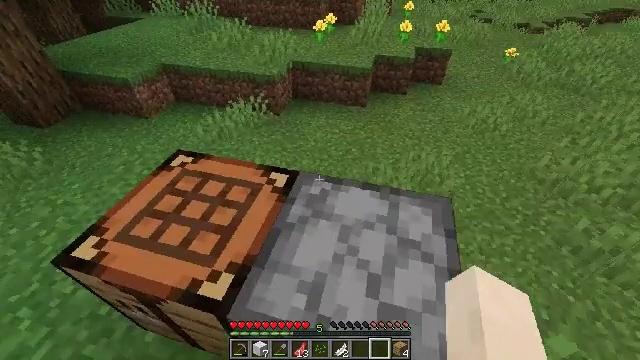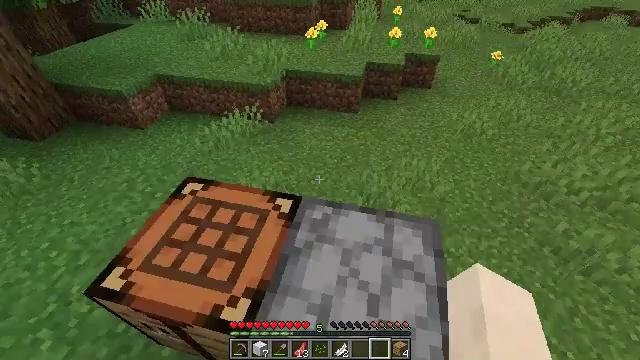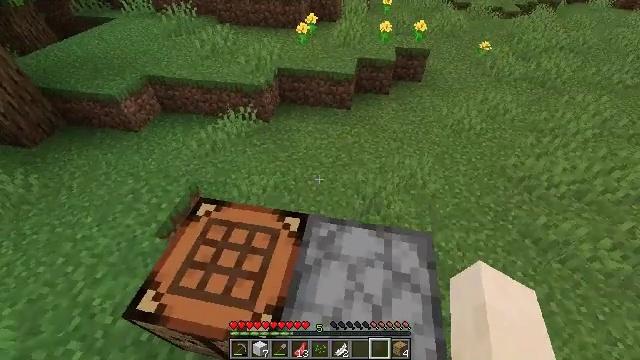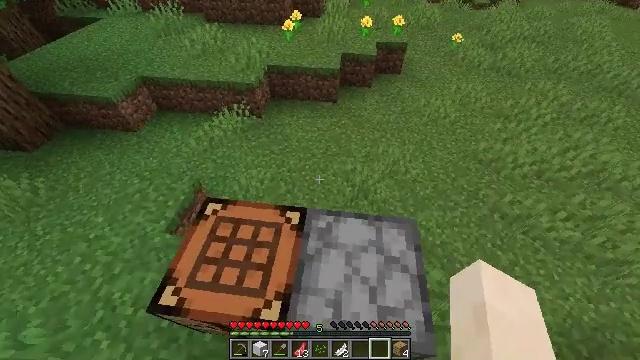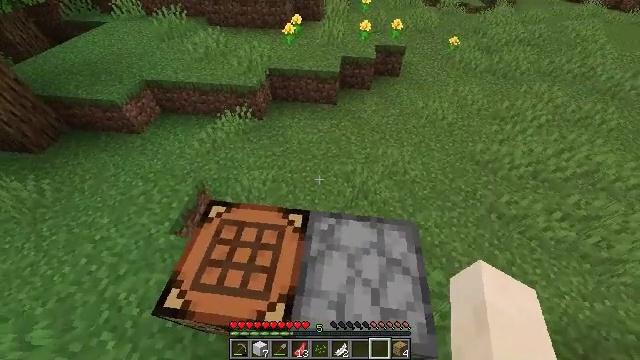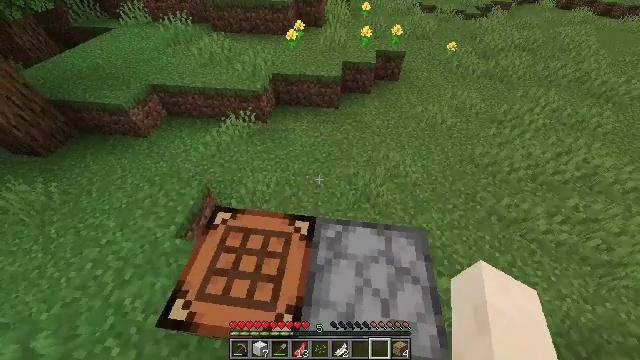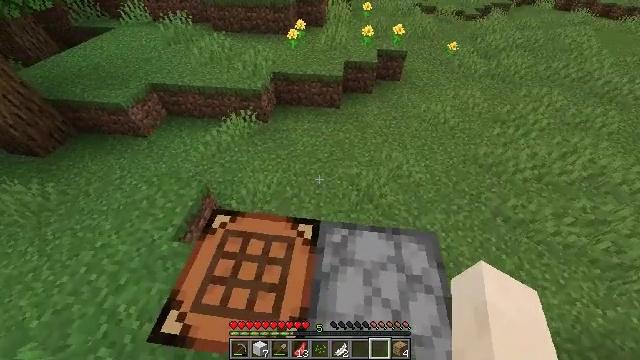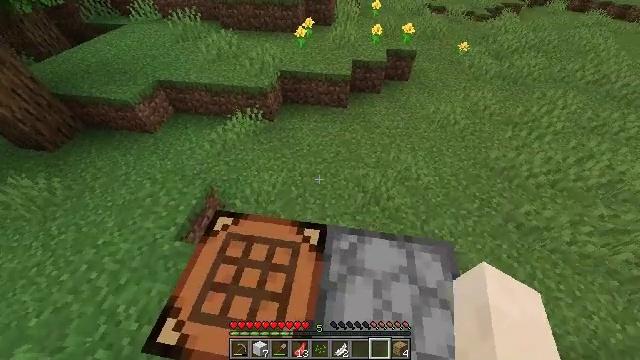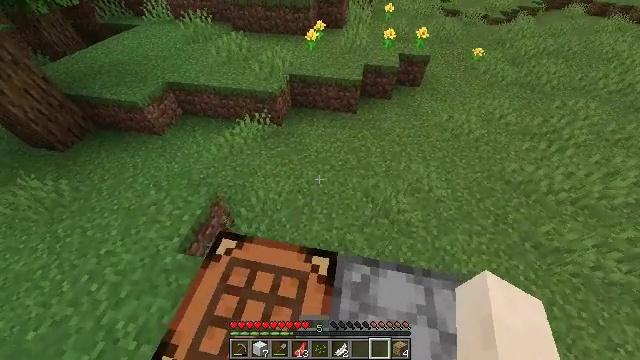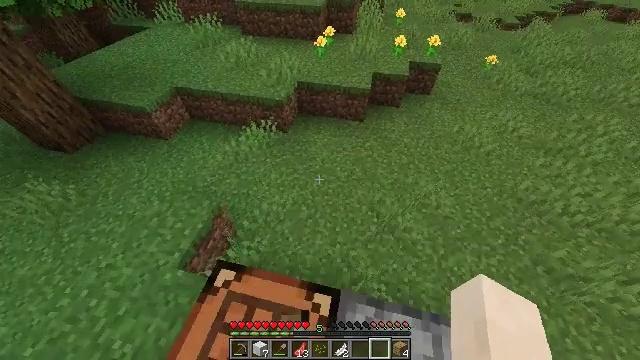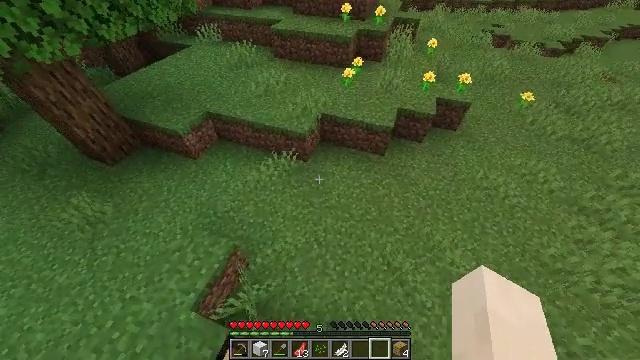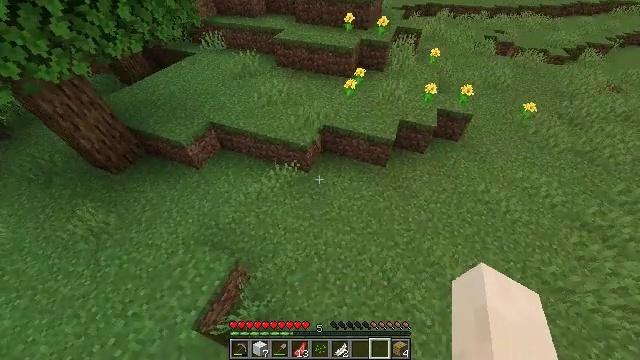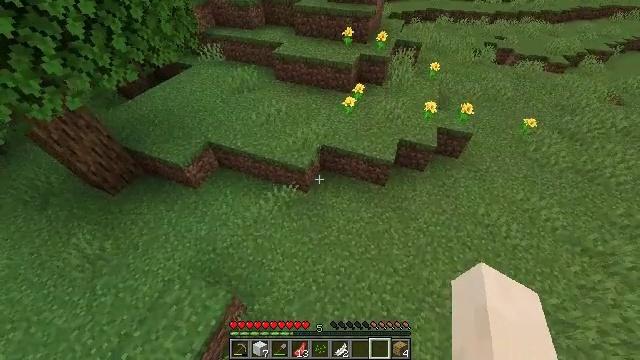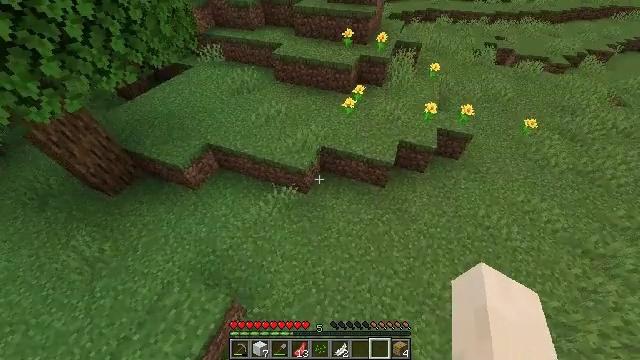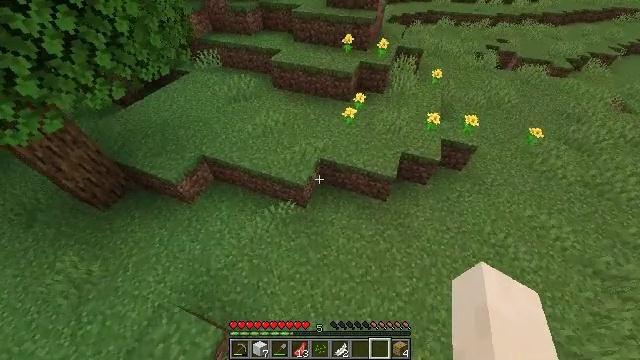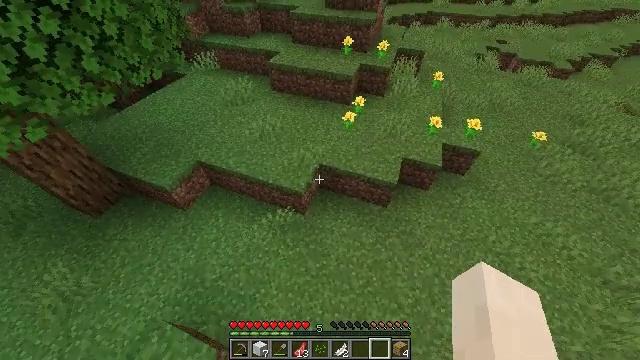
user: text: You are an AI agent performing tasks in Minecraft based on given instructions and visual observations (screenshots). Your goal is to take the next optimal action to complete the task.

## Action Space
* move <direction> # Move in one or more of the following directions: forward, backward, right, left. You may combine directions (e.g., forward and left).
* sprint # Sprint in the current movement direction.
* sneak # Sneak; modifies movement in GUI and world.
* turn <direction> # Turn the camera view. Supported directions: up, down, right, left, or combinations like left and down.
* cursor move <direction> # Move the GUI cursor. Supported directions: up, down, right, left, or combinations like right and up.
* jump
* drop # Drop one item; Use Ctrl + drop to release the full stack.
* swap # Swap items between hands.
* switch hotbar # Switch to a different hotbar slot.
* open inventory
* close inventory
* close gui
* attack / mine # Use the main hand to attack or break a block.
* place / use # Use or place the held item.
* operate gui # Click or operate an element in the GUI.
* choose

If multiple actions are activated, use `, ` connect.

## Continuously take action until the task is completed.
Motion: motion action
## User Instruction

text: craft item air
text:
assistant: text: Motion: move forward, sprint, turn right, jump
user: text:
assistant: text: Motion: move forward, sprint, turn right and down, jump
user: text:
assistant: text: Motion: move forward, sprint, turn right and down
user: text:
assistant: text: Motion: move forward, sprint
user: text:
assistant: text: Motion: move forward, sprint
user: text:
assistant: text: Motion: move forward, sprint
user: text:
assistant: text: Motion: move forward, sprint, turn left
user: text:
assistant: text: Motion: move forward, sprint, turn left
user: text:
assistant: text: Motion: move forward, sprint, turn left, jump
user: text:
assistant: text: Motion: move forward, sprint, turn left, jump
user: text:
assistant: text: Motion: move forward, sprint, jump
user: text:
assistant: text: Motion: move forward, sprint, jump
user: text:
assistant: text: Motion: move forward, sprint, jump
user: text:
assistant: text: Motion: move forward, sprint, jump
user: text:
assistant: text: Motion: move forward, sprint, jump
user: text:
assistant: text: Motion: move forward, sprint, jump
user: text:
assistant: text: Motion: move forward, sprint, jump
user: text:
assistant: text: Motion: move forward, sprint, jump
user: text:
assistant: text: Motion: move forward, sprint, jump
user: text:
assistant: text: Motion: move forward, sprint, jump
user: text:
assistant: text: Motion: move forward, sprint, turn right, jump
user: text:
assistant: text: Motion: move forward, sprint, turn up, jump
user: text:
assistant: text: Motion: move forward, sprint, turn left and up, jump
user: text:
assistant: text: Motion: move forward, sprint, turn left and up, jump
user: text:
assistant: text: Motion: move forward, sprint, turn up, jump
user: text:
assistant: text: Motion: move forward, sprint, turn up, jump
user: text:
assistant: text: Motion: move forward, sprint, turn right and up, jump
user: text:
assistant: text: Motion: move forward, sprint, turn up, jump
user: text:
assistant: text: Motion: move forward, sprint, jump
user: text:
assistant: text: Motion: move forward, sprint, jump